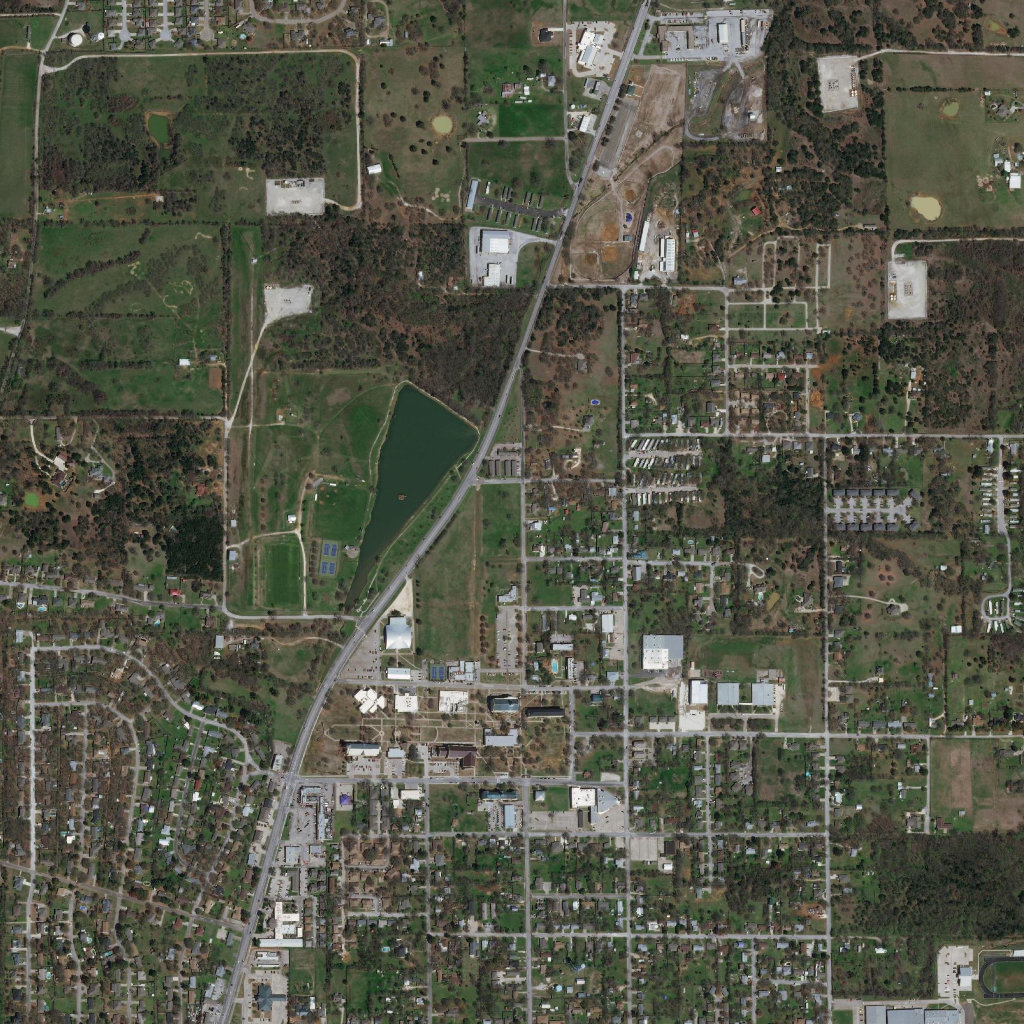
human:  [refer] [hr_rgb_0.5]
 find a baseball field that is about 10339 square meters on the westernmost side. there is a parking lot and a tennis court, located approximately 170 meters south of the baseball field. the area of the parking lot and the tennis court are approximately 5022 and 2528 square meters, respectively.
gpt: <box>[[29, 46, 35, 53, 0]]</box>